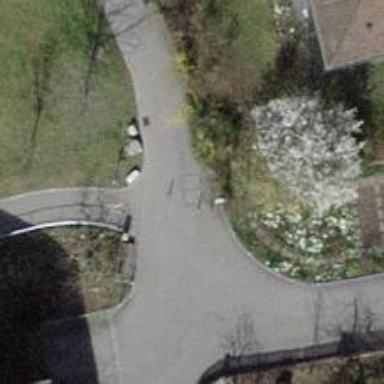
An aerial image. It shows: Bollard.